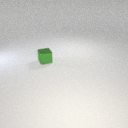
small green metal cube